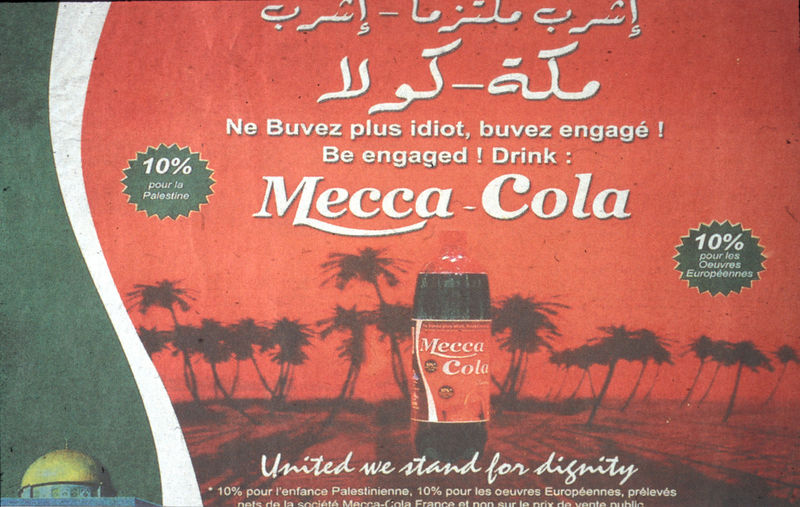
Titel: Anti-amerikanische Limonade "Mecca-Cola", "Sei nicht blöd, trink politisch engagiert"
Künstler: unbekannt
Institution: (Seriendruck)
Schlagwörter: schatten, weiß, grün, getränk, schwarz, rot, flasche, gold, schrift, strand, werbung, kuppel, moschee, kritik, plakat, arabisch, palmen, tempel, englisch, mekka, anti american, cola, french english disparity, imitative, mecca cola, mekka cola, prozente, selling consumption